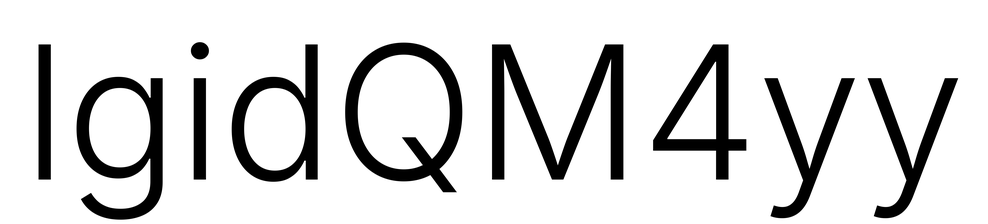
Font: Inter_Light